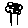
Label: tree